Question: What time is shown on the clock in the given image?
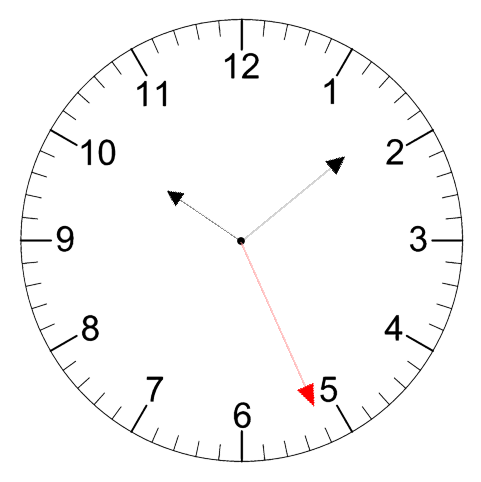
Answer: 10:08:26